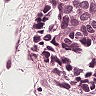
Metastatic tissue present: yes